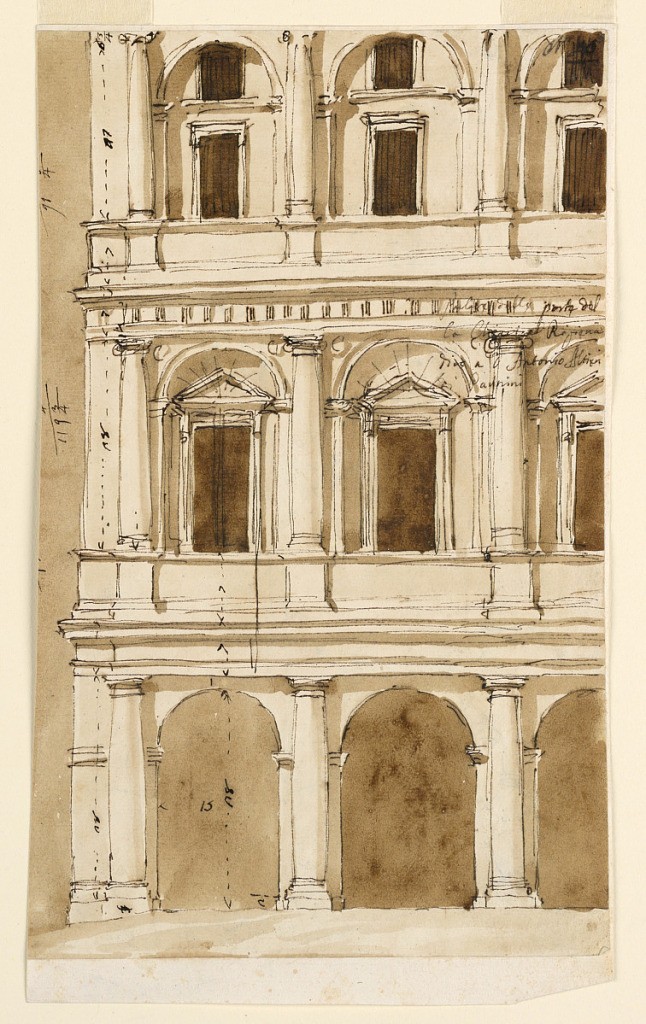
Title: Elevation of a town mansion
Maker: Giuseppe Barberi, Italian, 1746–1809
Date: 1746–1809
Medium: Pen and brown ink, brush and brown wash on off-white laid paper, lined
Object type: Drawing
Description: Elevation of a town mansion, probably for the Palazzo Braschi alle Convertite or, more likely, for the Palazzo Altieri.